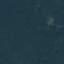
Land use / land cover class: Forest